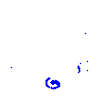
Particle: electron